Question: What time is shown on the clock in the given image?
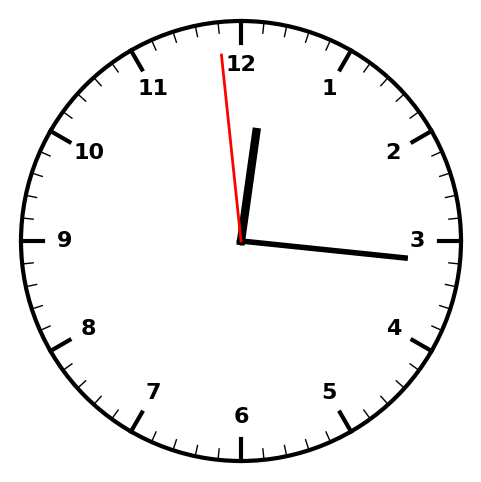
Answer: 12:15:59